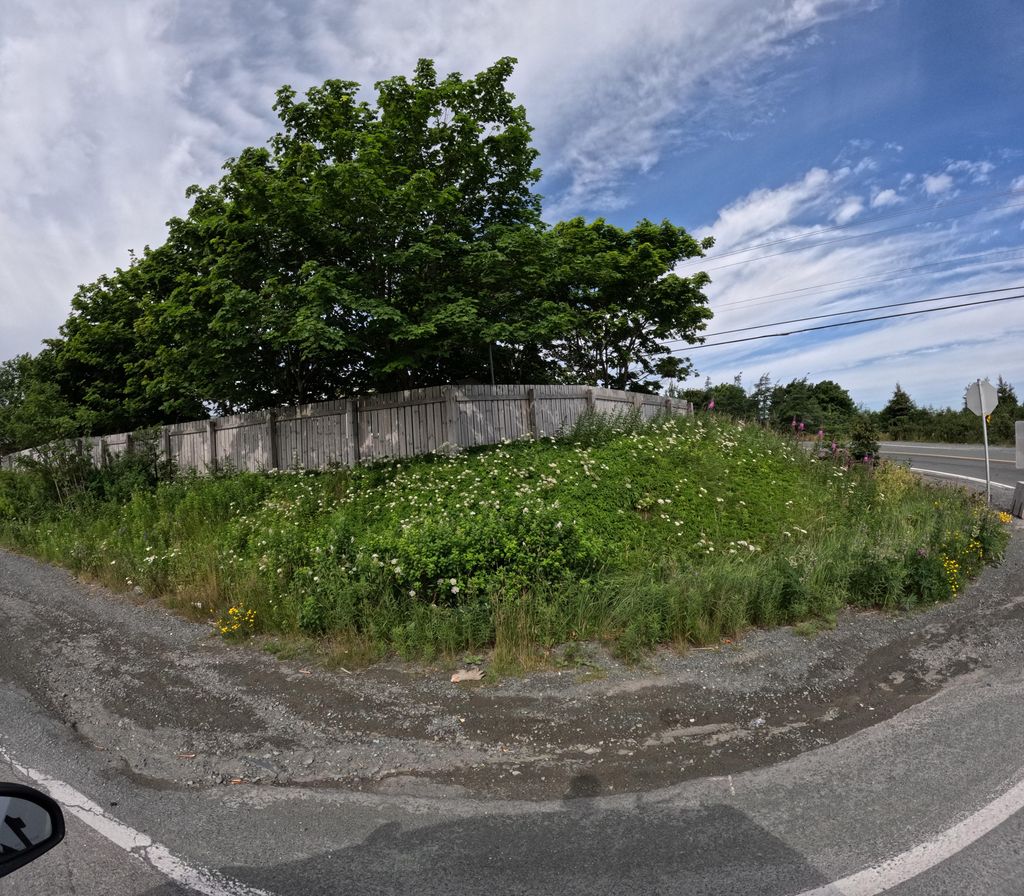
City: st_johns